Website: ulta-beauty
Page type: billing-address
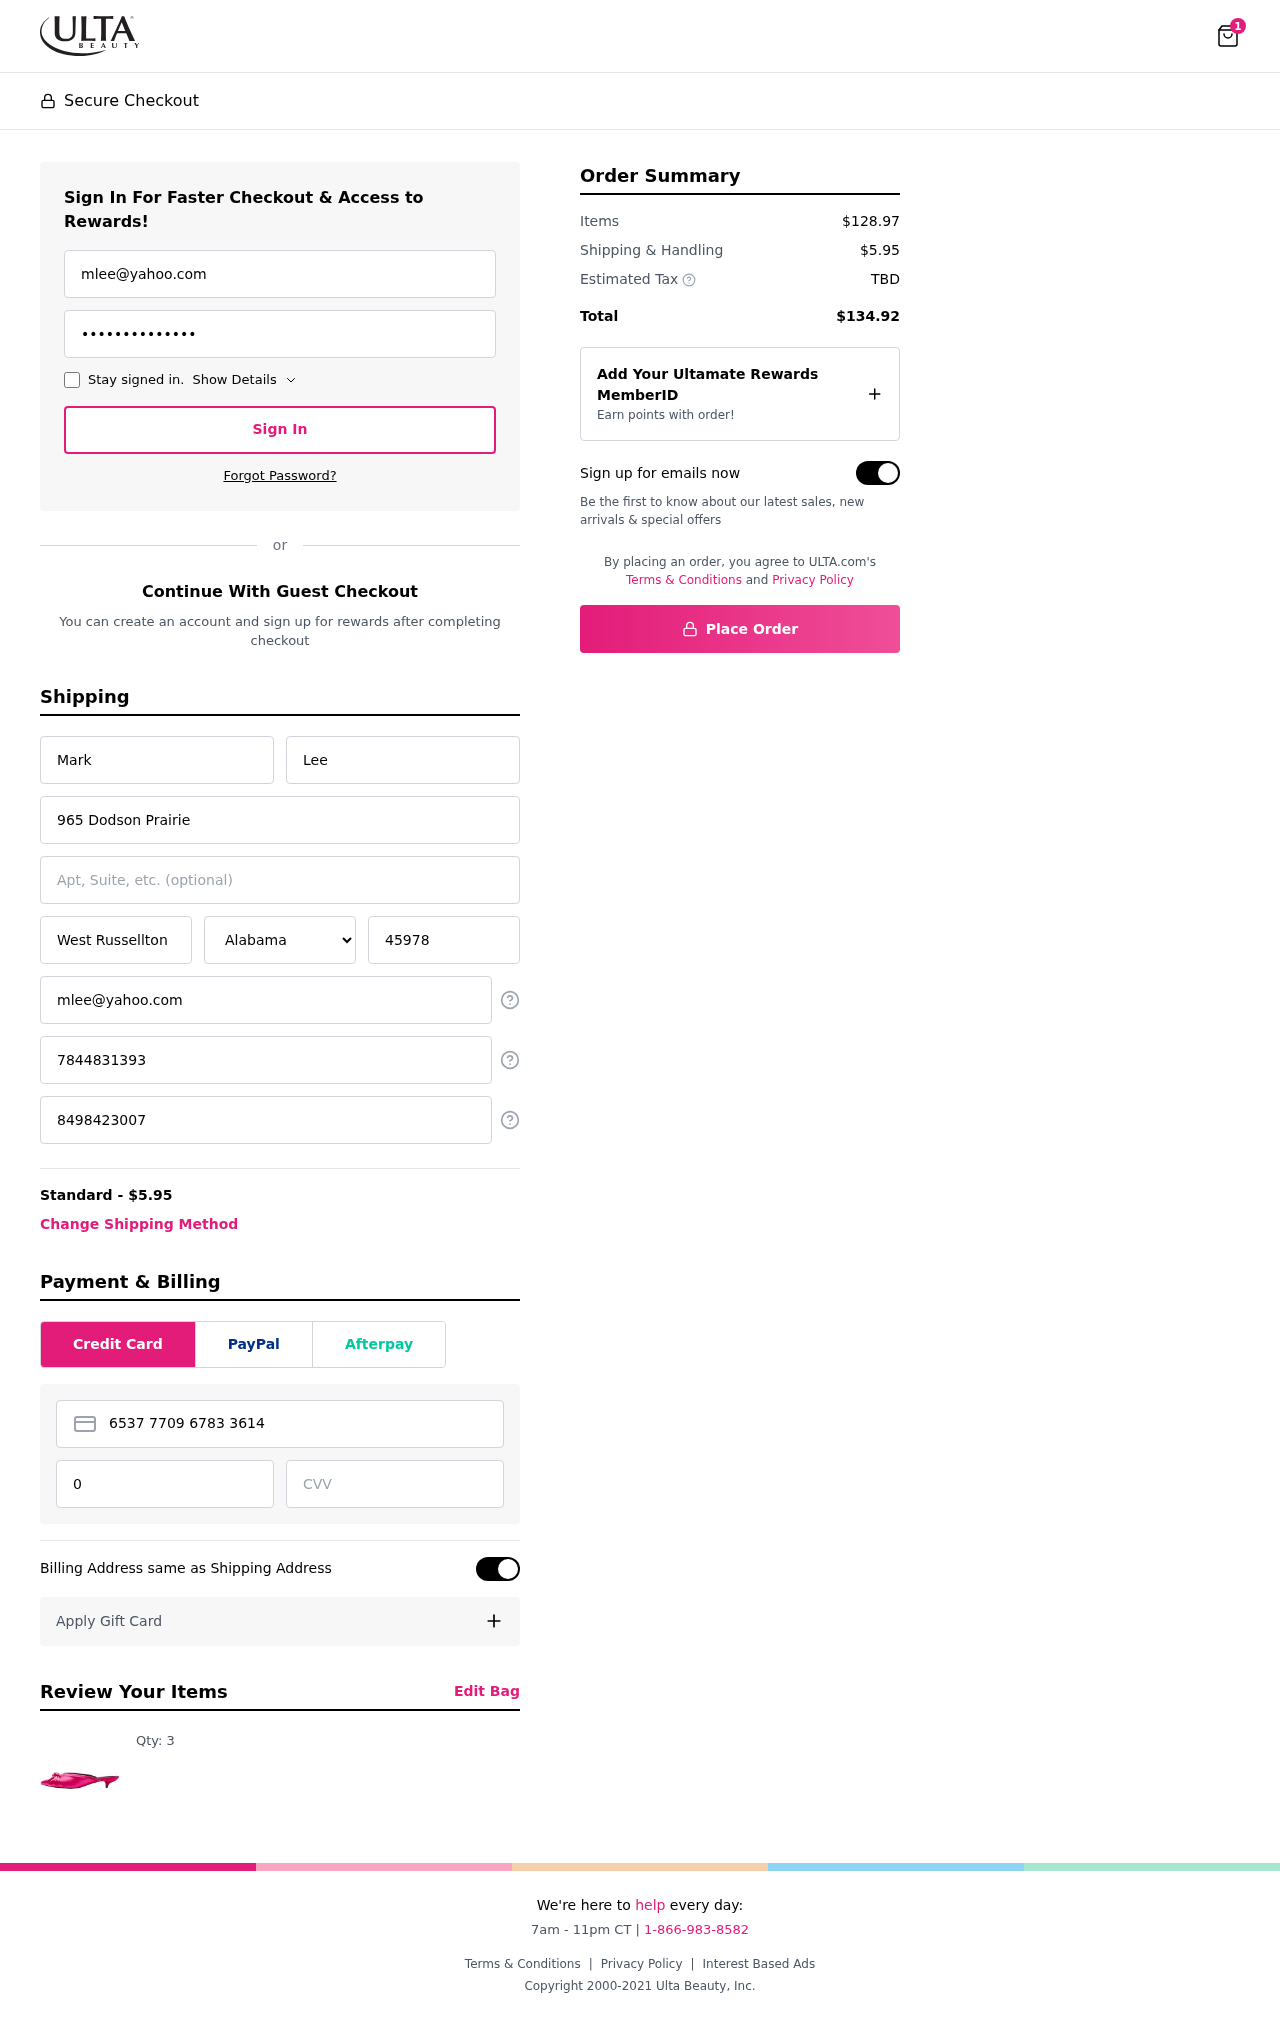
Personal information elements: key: PII_STATE
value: Alabama
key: PII_EMAIL
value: mlee@yahoo.com
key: PII_FIRSTNAME
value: Mark
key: PII_LASTNAME
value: Lee
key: PII_STREET
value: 965 Dodson Prairie
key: PII_CITY
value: West Russellton
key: PII_POSTCODE
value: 45978
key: PII_PHONE
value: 7844831393
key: PII_ALT_PHONE
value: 8498423007
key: PII_CARD_NUMBER
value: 6537 7709 6783 3614
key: PII_CARD_EXPIRY
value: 04/26
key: PII_CARD_CVV
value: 355
Product elements: key: PRODUCT1_QUANTITY
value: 3
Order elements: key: ORDER_NUM_ITEMS
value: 1
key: ORDER_SHIPPING_COST
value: $5.95
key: ORDER_SUBTOTAL
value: $128.97
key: ORDER_TOTAL
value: $134.92